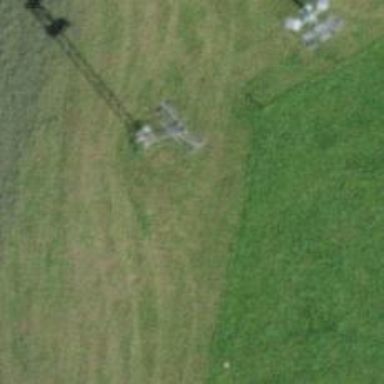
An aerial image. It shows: Pylon used for aerialway.